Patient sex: F
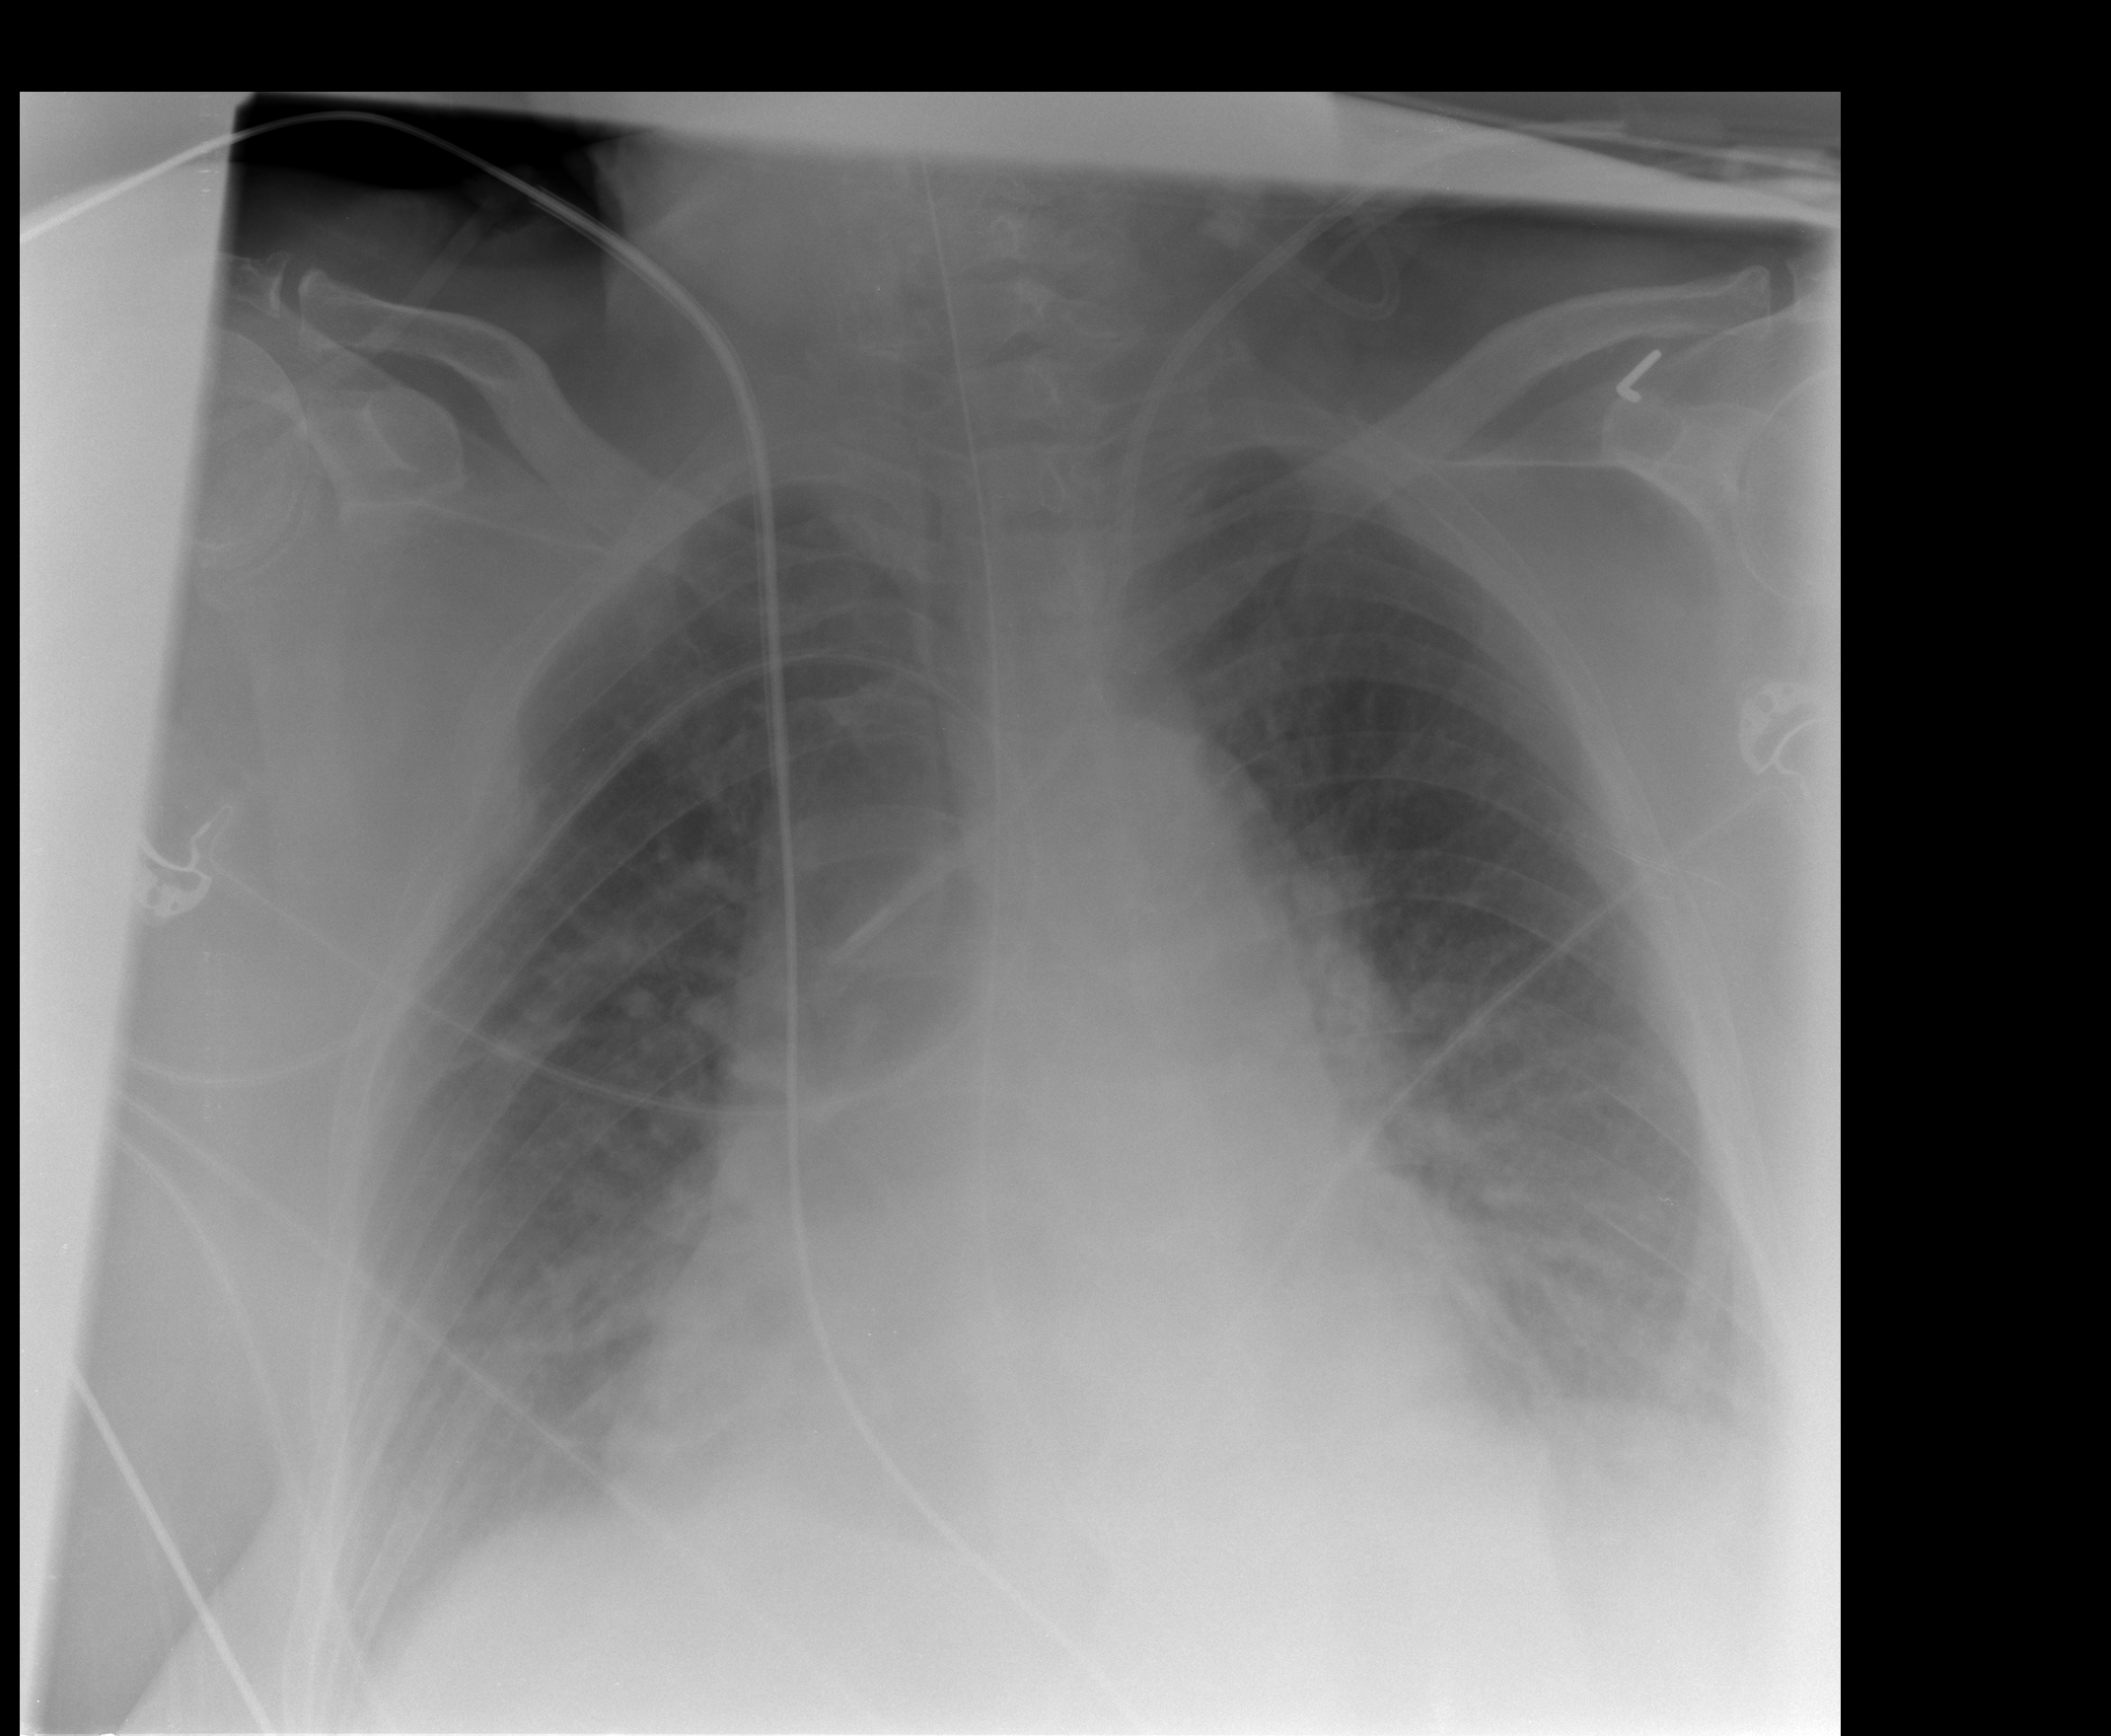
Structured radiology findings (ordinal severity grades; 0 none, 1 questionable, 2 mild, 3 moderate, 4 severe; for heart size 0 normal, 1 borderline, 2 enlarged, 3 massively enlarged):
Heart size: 2
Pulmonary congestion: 3
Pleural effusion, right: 2
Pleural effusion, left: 2
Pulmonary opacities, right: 2
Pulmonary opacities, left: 2
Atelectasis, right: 2
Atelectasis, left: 2